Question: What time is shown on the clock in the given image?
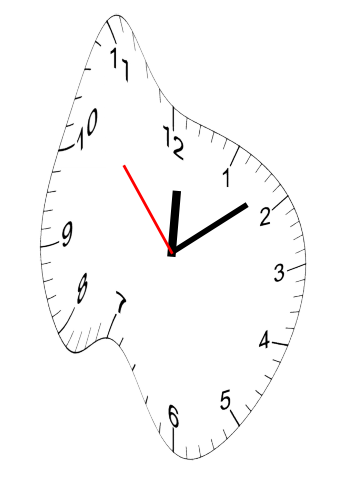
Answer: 12:08:53